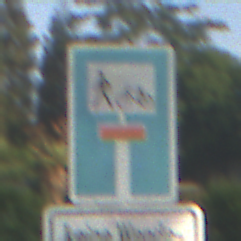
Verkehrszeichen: SackgasseRadverkehrFussgaengerDurchlaessig
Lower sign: HinweisGeaenderteVorfahrtVerkehrsfuehrungVerkehrsregelung3
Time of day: SunriseSunset
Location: Outdoor (Suburban)
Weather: PartlyCloudy
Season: NotSpecified
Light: Natural